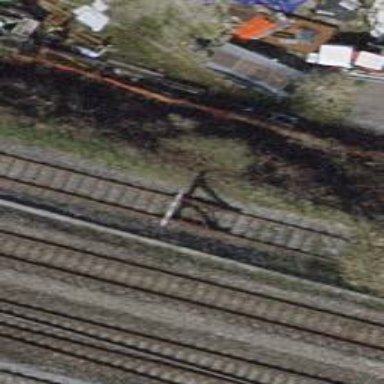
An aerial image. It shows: Railway buffer stop.